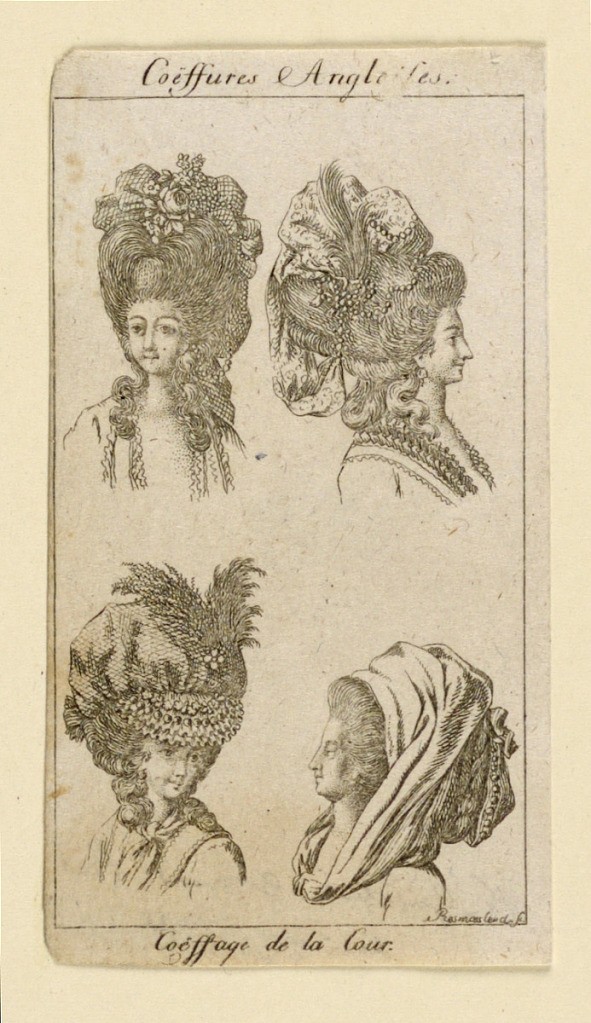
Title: Ladies' Fashion: Hairdressing and Hats
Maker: Johann August Rossmassler, German, 1752 - 1783
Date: ca. 1770-1780
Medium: Engraving on paper
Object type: Print
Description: Illustration of groups of four heads showing hairdressing and hats worn by French, German, and English ladies.